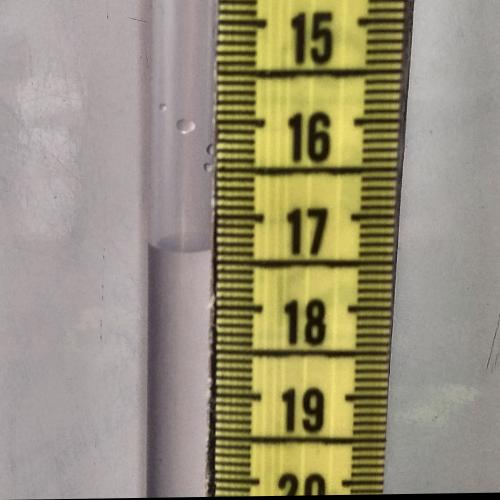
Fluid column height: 17.4 cm